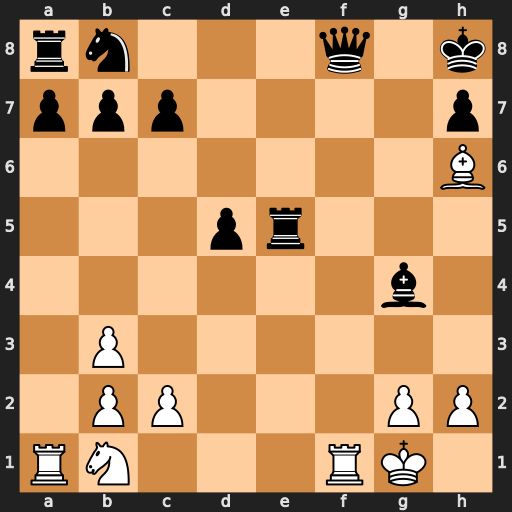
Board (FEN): rn3q1k/ppp4p/7B/3pr3/6b1/1P6/1PP3PP/RN3RK1
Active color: w
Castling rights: -
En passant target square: -
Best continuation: Rxf8#